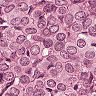
Metastatic tissue present: yes